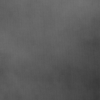
Label: dusty